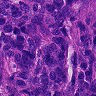
Metastatic tissue present: yes